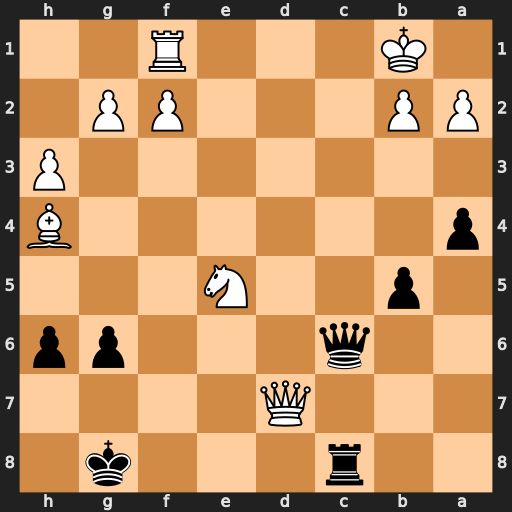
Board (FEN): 2r3k1/3Q4/2q3pp/1p2N3/p6B/7P/PP3PP1/1K3R2
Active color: b
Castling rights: -
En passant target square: -
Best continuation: Qc2+ Ka1 Qc1+ Rxc1 Rxc1#